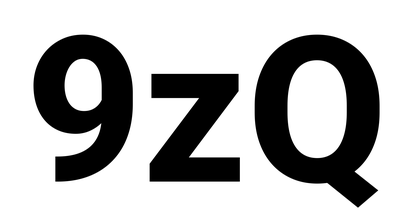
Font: Roboto_ExtraBold